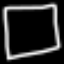
Label: square